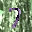
Label: 7